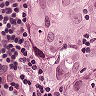
Metastatic tissue present: yes